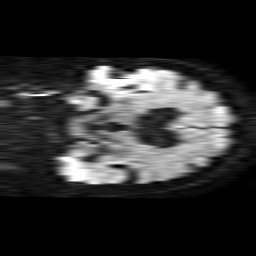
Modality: TRACE
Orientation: coronal
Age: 78
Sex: female
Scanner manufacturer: philips
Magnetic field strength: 1.5 T
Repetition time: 4.6 s
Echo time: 0.08941 s